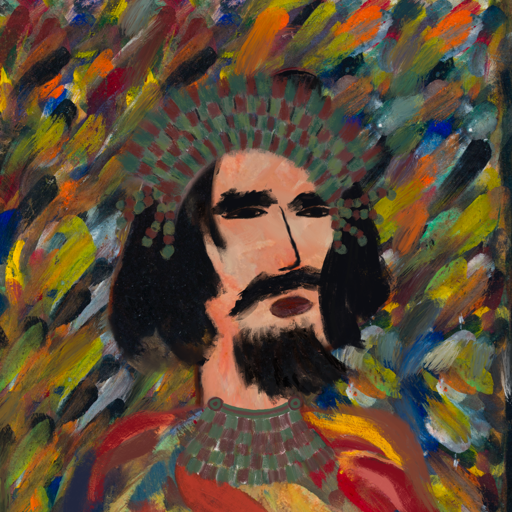
Background: An_Impression, Head And Neck Side: Roy_Bahadur, Face Side: Mosgoul, Bust: Mother_And_Son_Son, Hair Side: Mosgoul, Head Accessory: After_Raid_Crown, Second Necklace: After_Raid, Necklace: Blank, Baby: Blank